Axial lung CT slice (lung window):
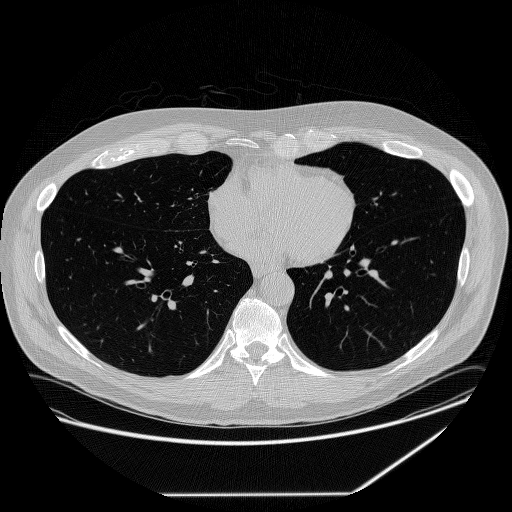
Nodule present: no